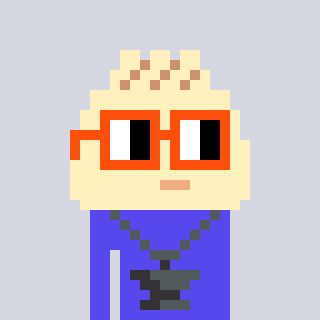
a pixel art character with square orange glasses, a porkbao-shaped head and a computerblue-colored body on a cool background